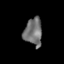
Tissue: skin
Cell type: Epithelial cells
Senescence score: 0.2807
Nuclear area (px): 491
Mean DAPI intensity: 112.395